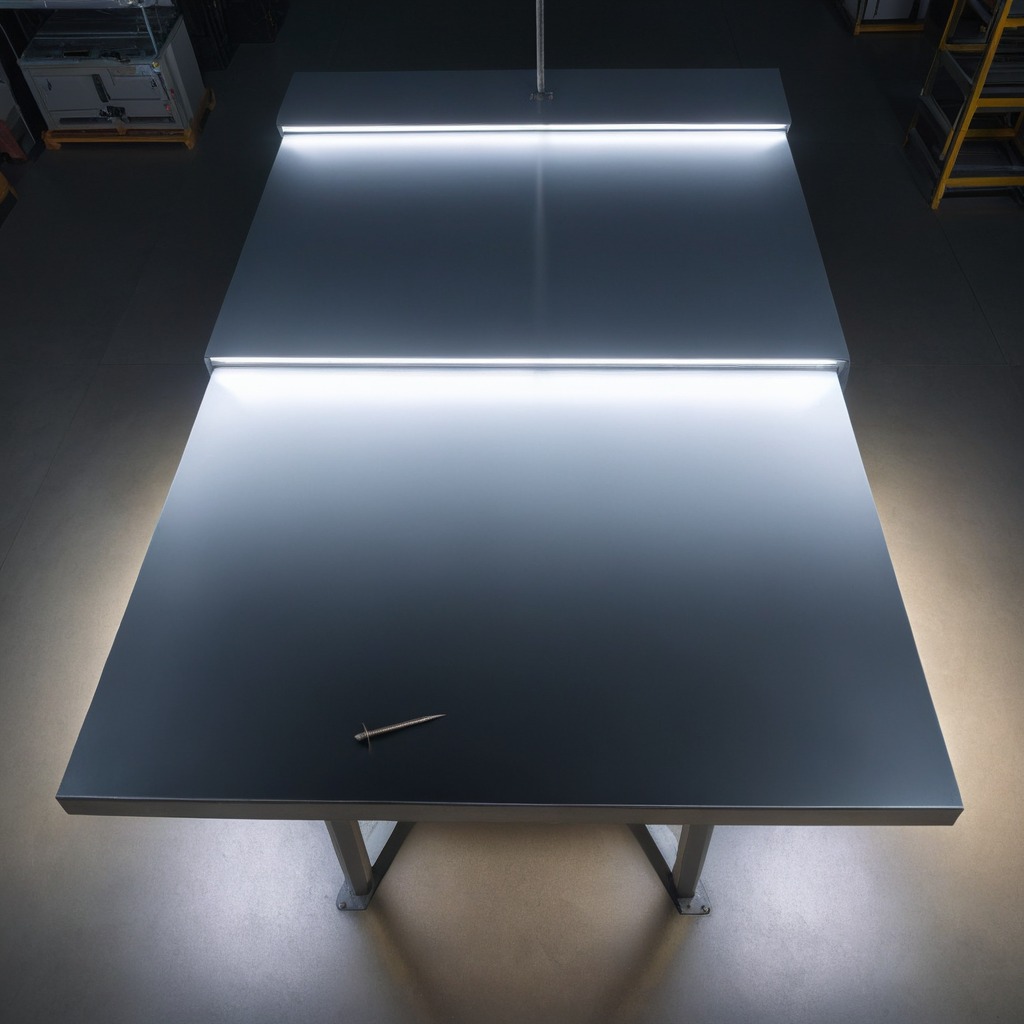
A nail is lying on a clean empty table in a basement in the evening.